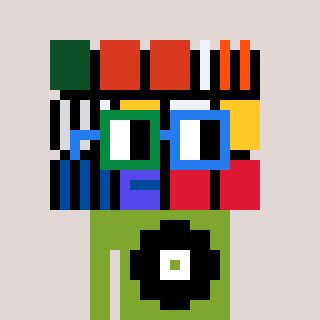
a pixel art character with square green and blue glasses, a abstract-shaped head and a slimegreen-colored body on a warm background